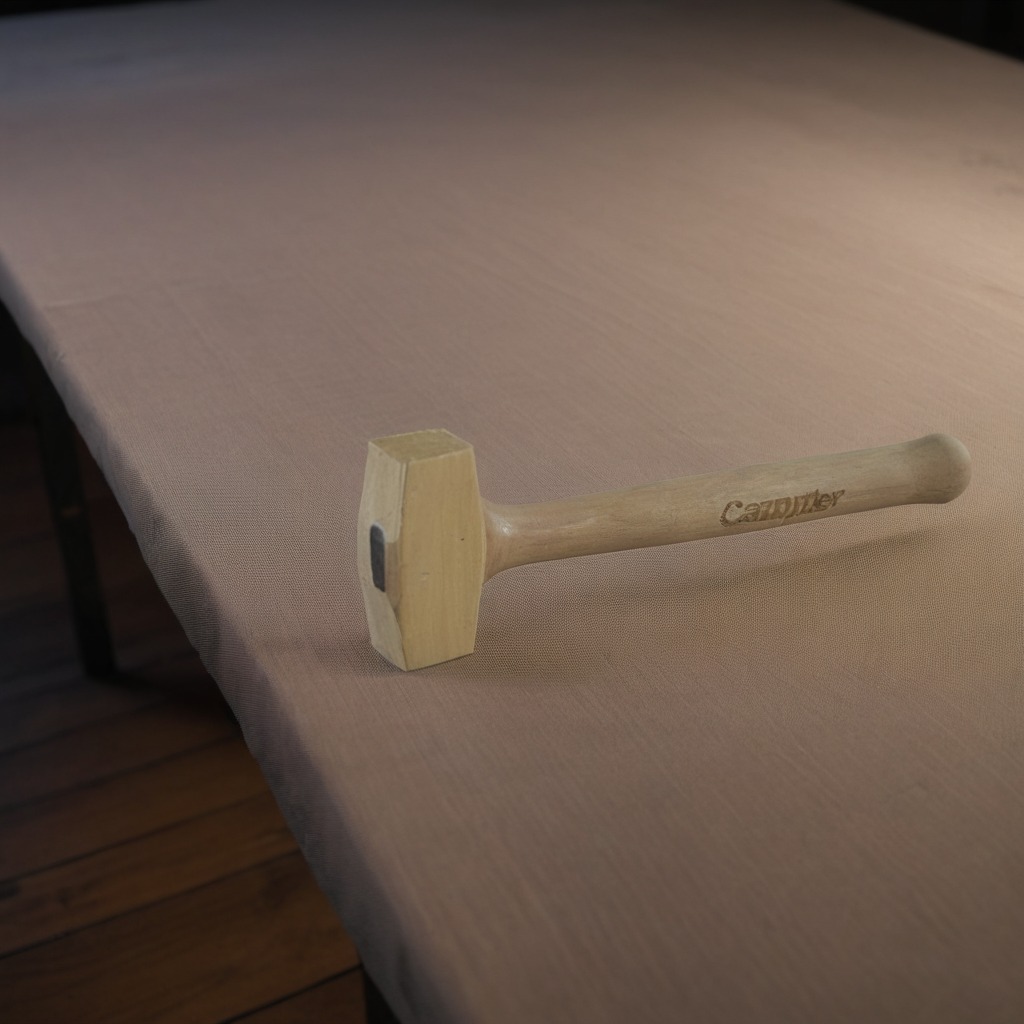
A hammer lying on a wooden table inside a workshop at night.